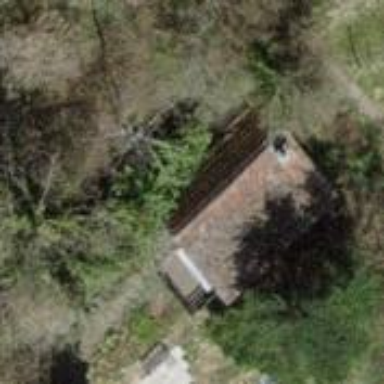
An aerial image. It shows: Shed building.